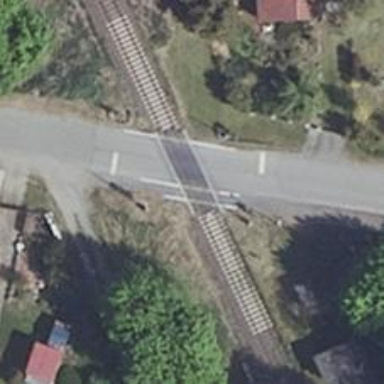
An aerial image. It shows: Railway crossing.